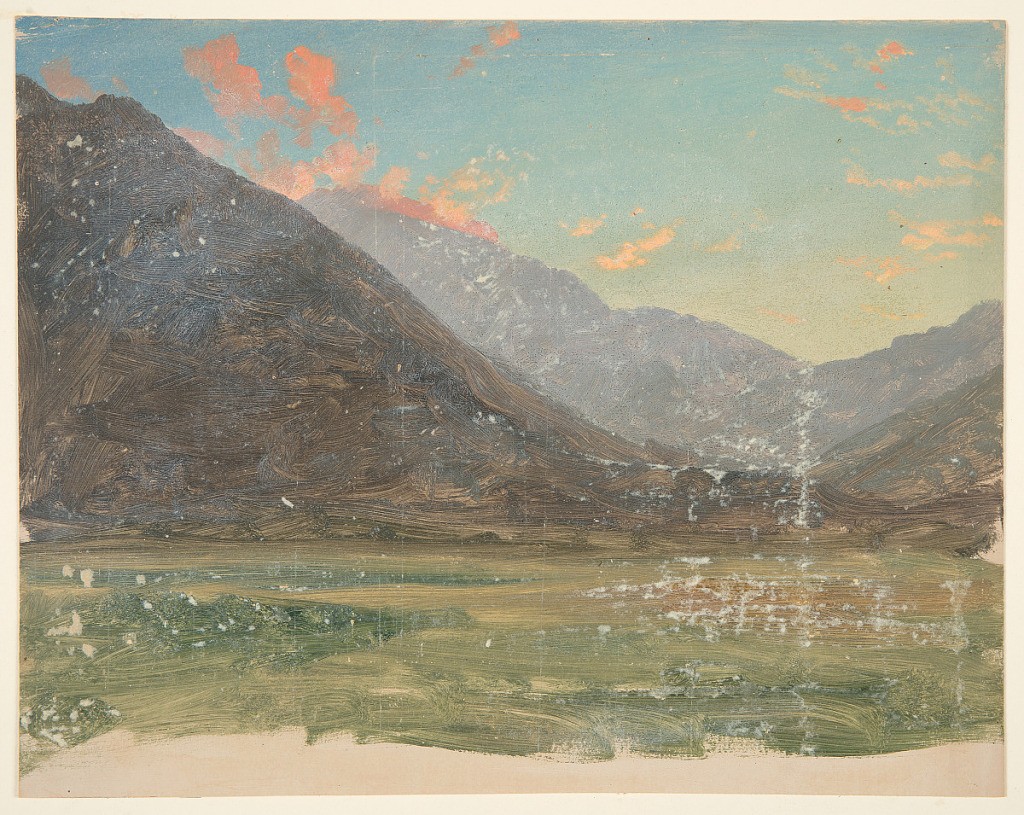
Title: Valley in the Alps
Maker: Frederic Edwin Church, American, 1826–1900
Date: June–September 1868
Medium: Brush and oil on white paperboard
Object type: Drawing
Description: View of steep hills sheltering a small valley, devoid of heavy vegetation.  Low-lying clouds glow pink in the sunset.  Dark hills rise in the left foreground.